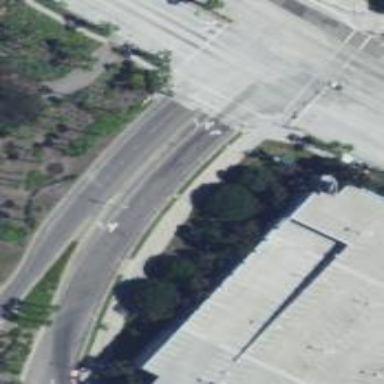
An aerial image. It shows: Trunk link highway.